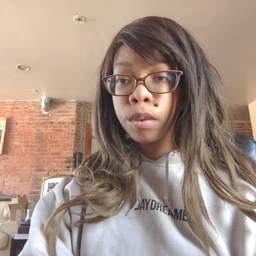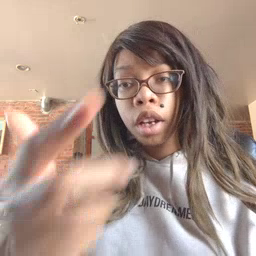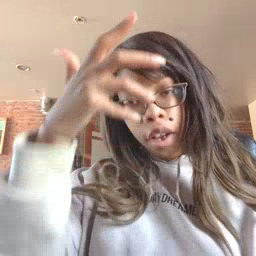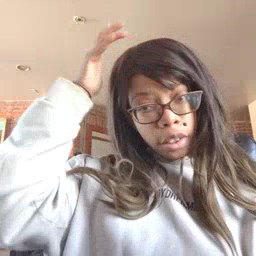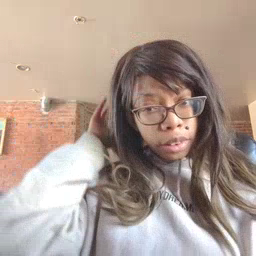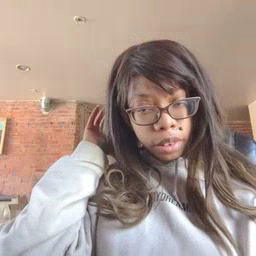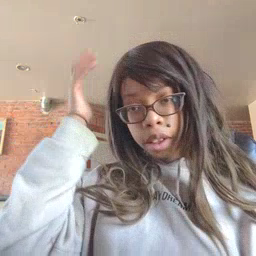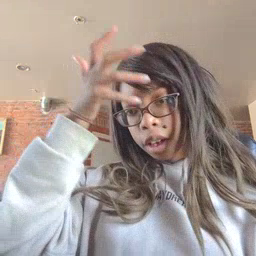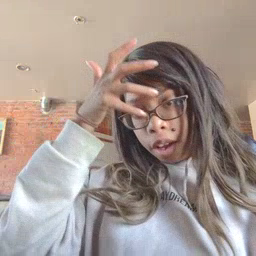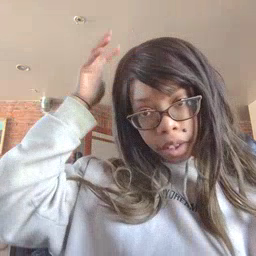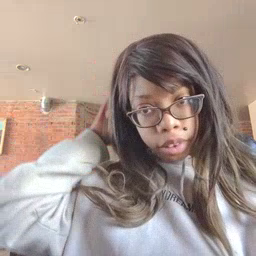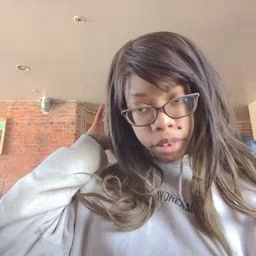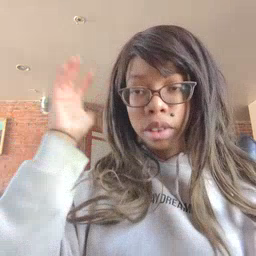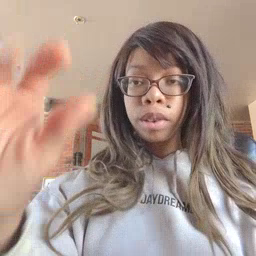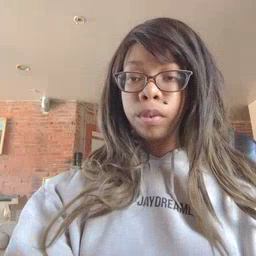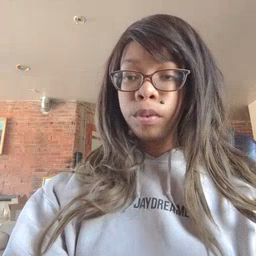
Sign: lion